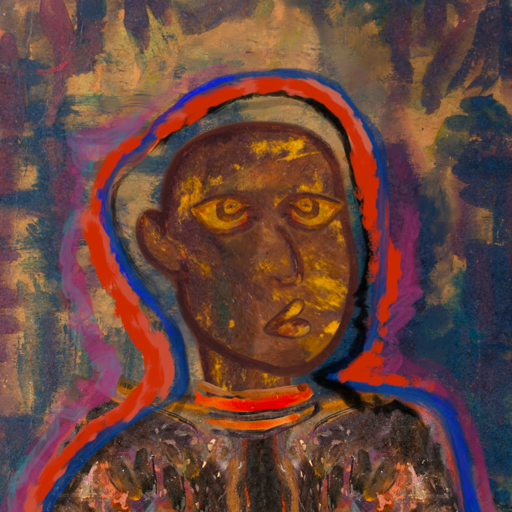
Background: InTheSun, Head And Neck Side: Comrade, Face Side: Comrade, Bust: Gypsy_Queen, Hair Side: Experience, Head Accessory: Blank, Second Necklace: Blank, Necklace: Experience, Baby: Blank